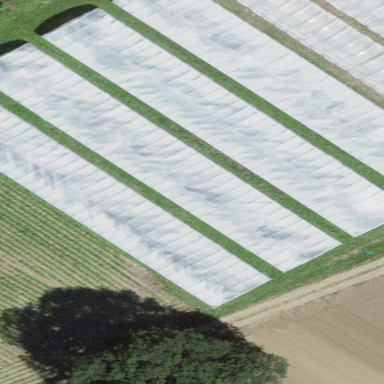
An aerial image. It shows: Greenhouse.